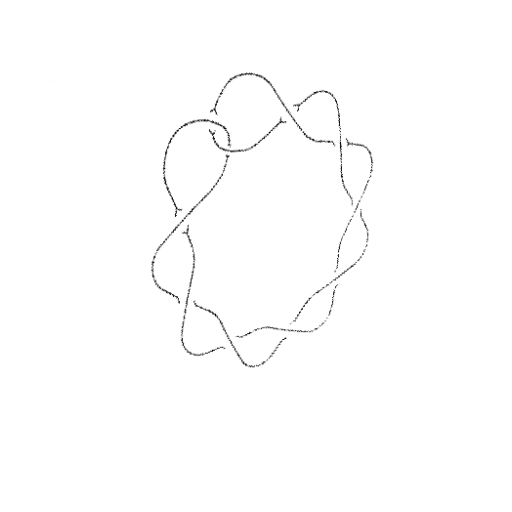
Crossing number: 10